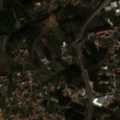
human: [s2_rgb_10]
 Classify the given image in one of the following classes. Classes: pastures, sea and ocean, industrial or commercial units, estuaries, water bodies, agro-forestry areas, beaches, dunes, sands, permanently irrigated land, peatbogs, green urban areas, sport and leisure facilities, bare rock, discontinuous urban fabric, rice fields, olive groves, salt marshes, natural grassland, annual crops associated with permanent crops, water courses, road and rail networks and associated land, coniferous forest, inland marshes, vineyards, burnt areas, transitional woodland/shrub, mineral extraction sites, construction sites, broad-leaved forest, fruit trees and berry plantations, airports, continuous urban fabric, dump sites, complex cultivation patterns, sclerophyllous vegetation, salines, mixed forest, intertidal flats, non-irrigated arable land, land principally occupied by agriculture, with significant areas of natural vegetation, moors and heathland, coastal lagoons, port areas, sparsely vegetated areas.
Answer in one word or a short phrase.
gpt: discontinuous urban fabric, industrial or commercial units, vineyards, complex cultivation patterns, coniferous forest